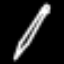
Label: pencil